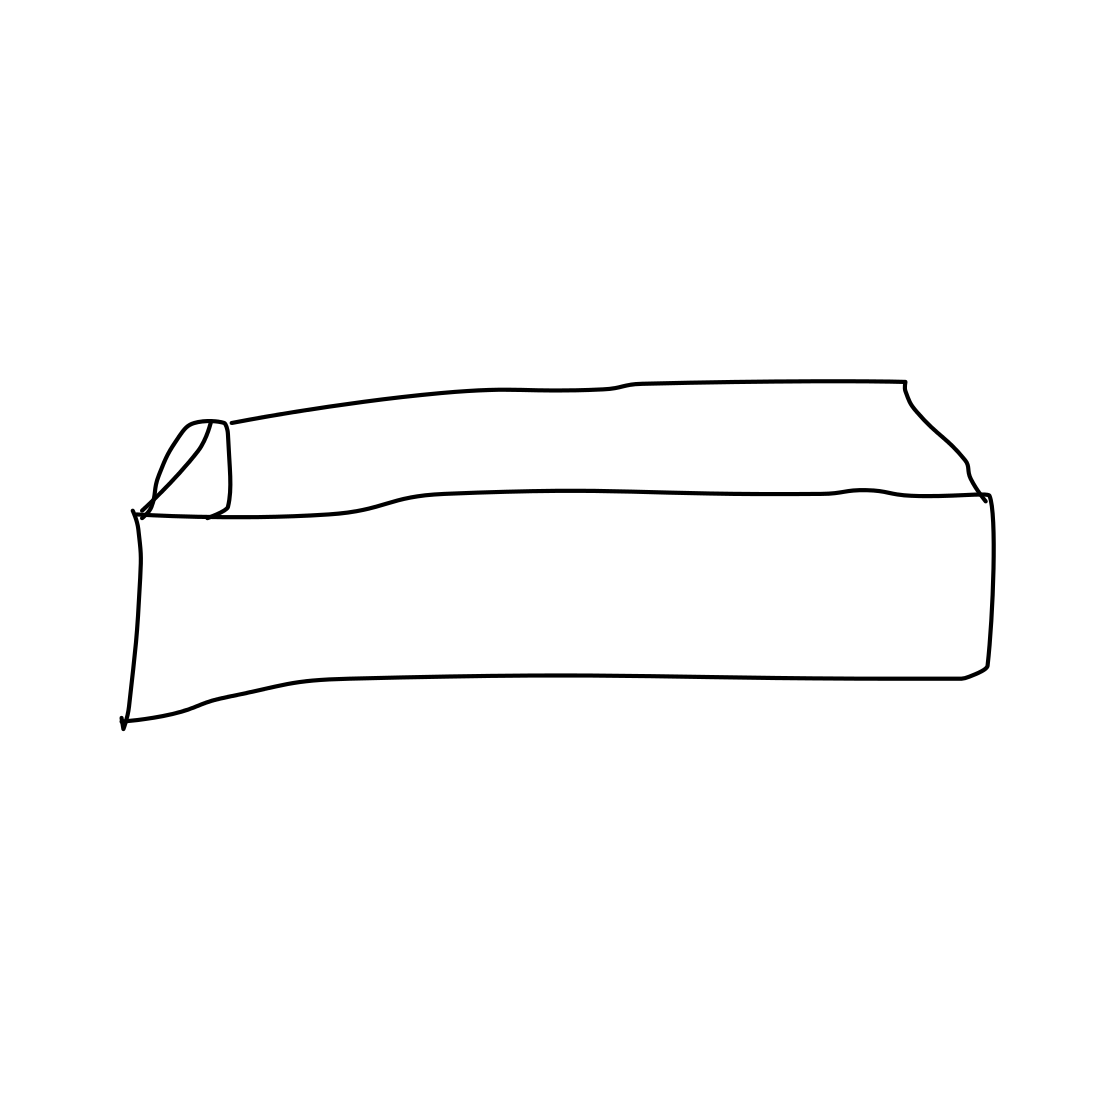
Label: bed